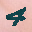
Label: 4